Interaction volume radius: 10 \u00c5
Interaction volume height: 25 \u00c5
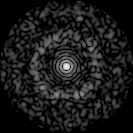
Disorder parameter: 0.8203